Field crop: tomato
Growth stage: 1
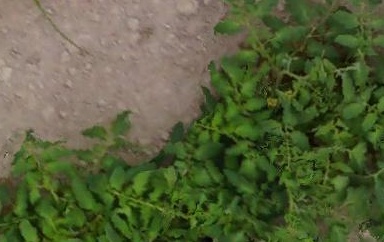
Species: tomato